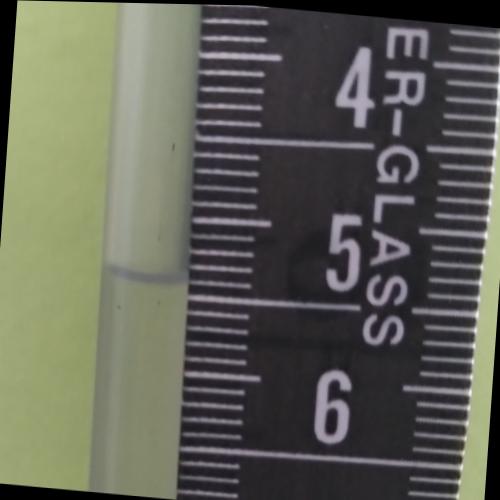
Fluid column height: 5.4 cm